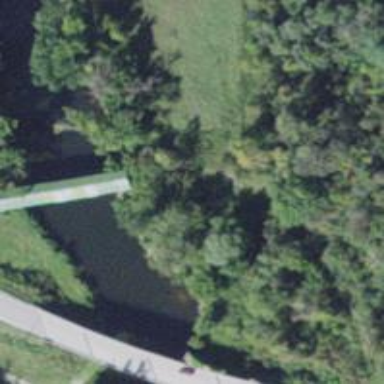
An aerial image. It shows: Covered bridge over path.